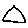
Label: triangle